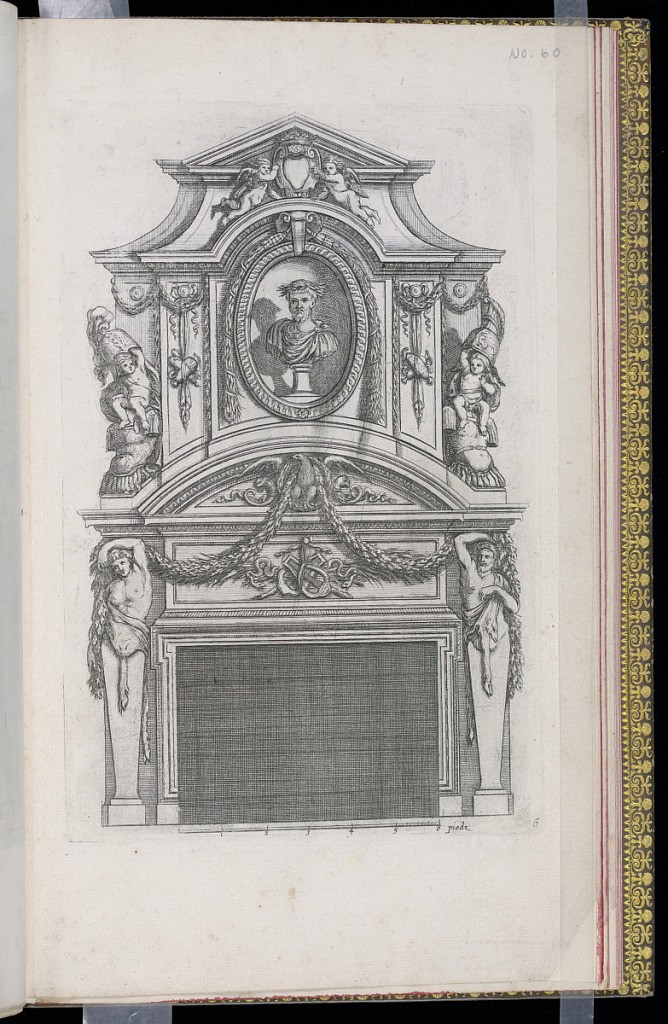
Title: Chimney Piece Design
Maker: D. Antoine Pierretz, French, active 1647
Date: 1647-55
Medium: Etching on laid paper
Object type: Print
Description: Design for a chimney piece (fireplace, mantel and overmantel) with classical motifs. The mantel is decorated with a trophy of musical instruments, an eagle, festoon of leaves, and herms (male torsos on top of tapered plinths) on either side. The overmantel features a sculpted male portrait bust within an oval niche, flanked by hanging trophies, and putti wearing armor, topped with a cartouche supported by winged putti. A scale below. The plate is numbered.